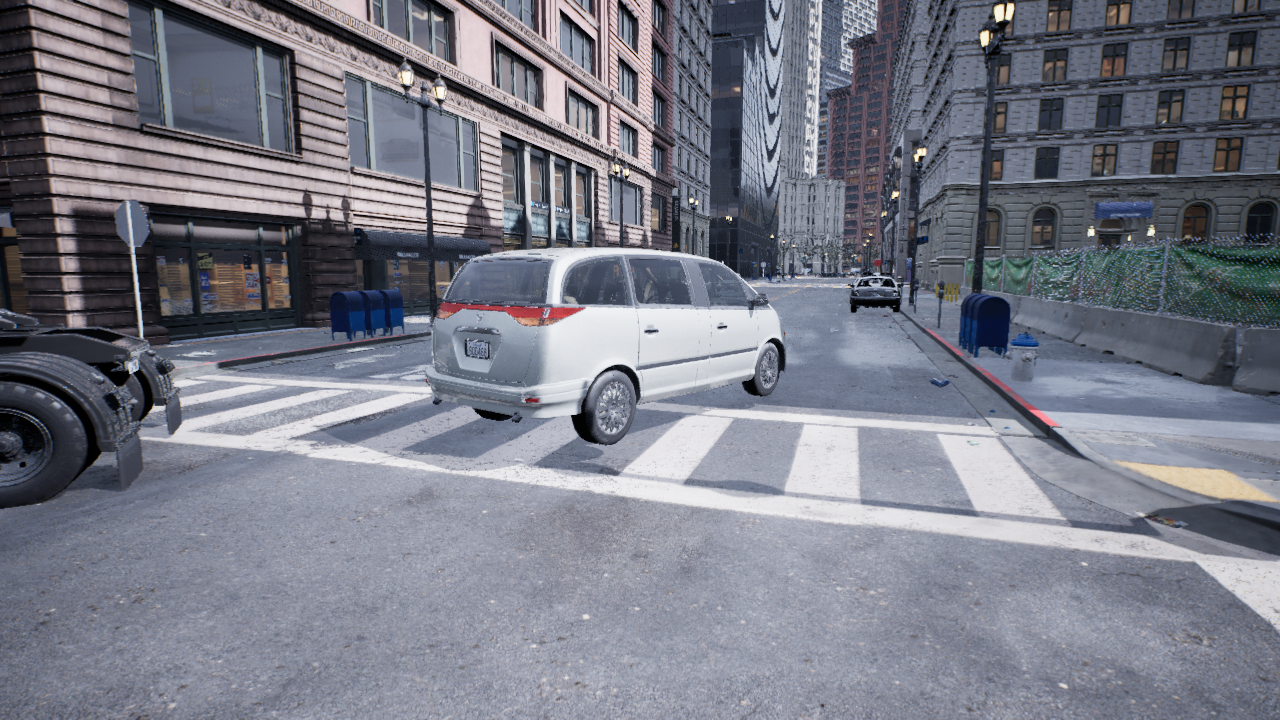
Venue: intersection
Lighting: overcast
Vehicle rig: minivan